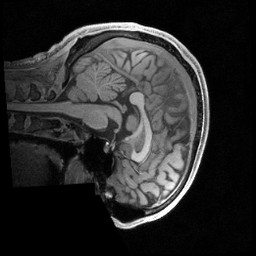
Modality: T1w
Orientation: sagittal
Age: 23
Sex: male
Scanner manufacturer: siemens
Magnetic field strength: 3 T
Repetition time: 2.4 s
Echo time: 0.00231 s